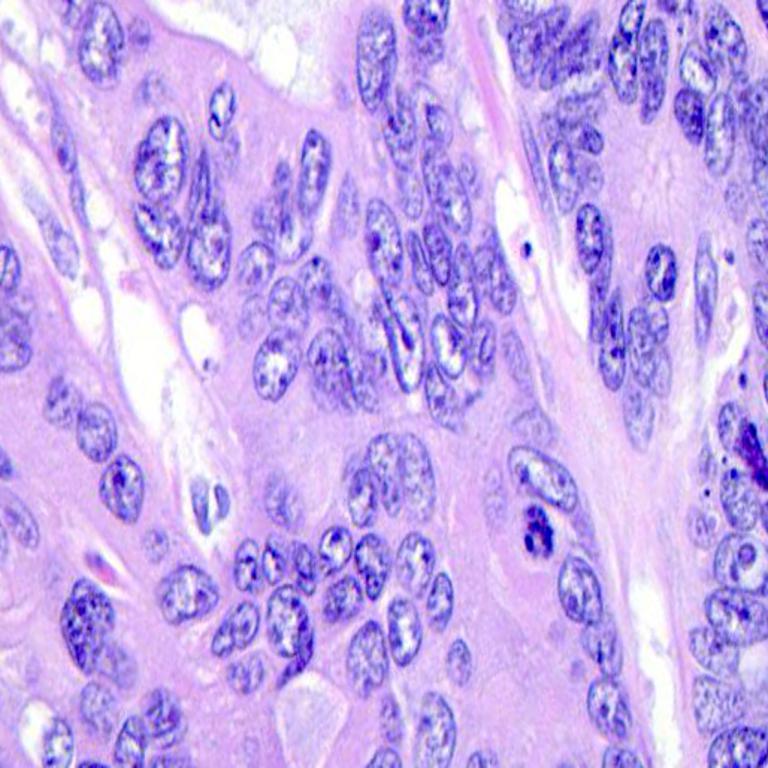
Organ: colon
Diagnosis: adenocarcinomas